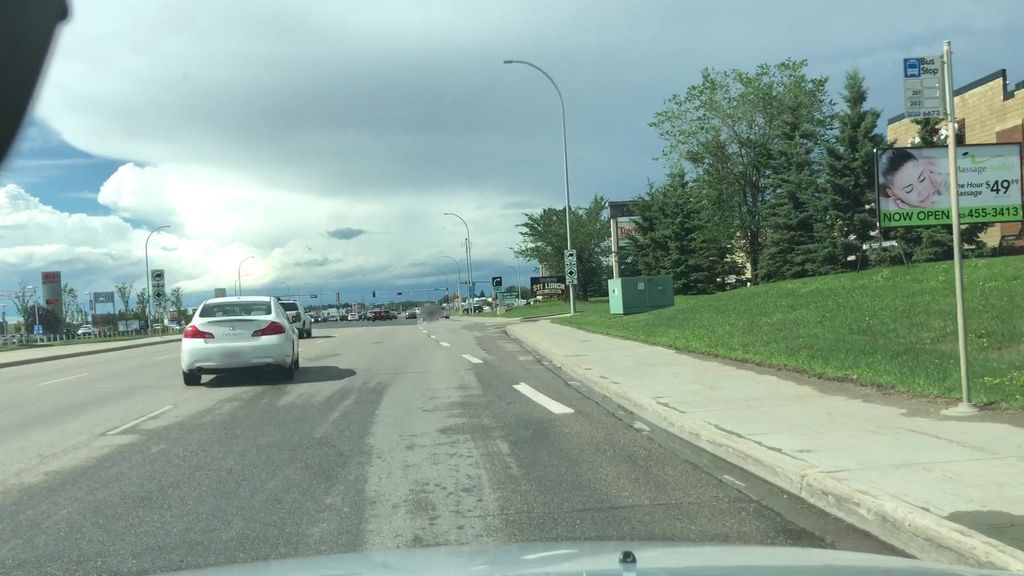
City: edmonton